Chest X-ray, PA view. Patient: 76 years old, sex F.
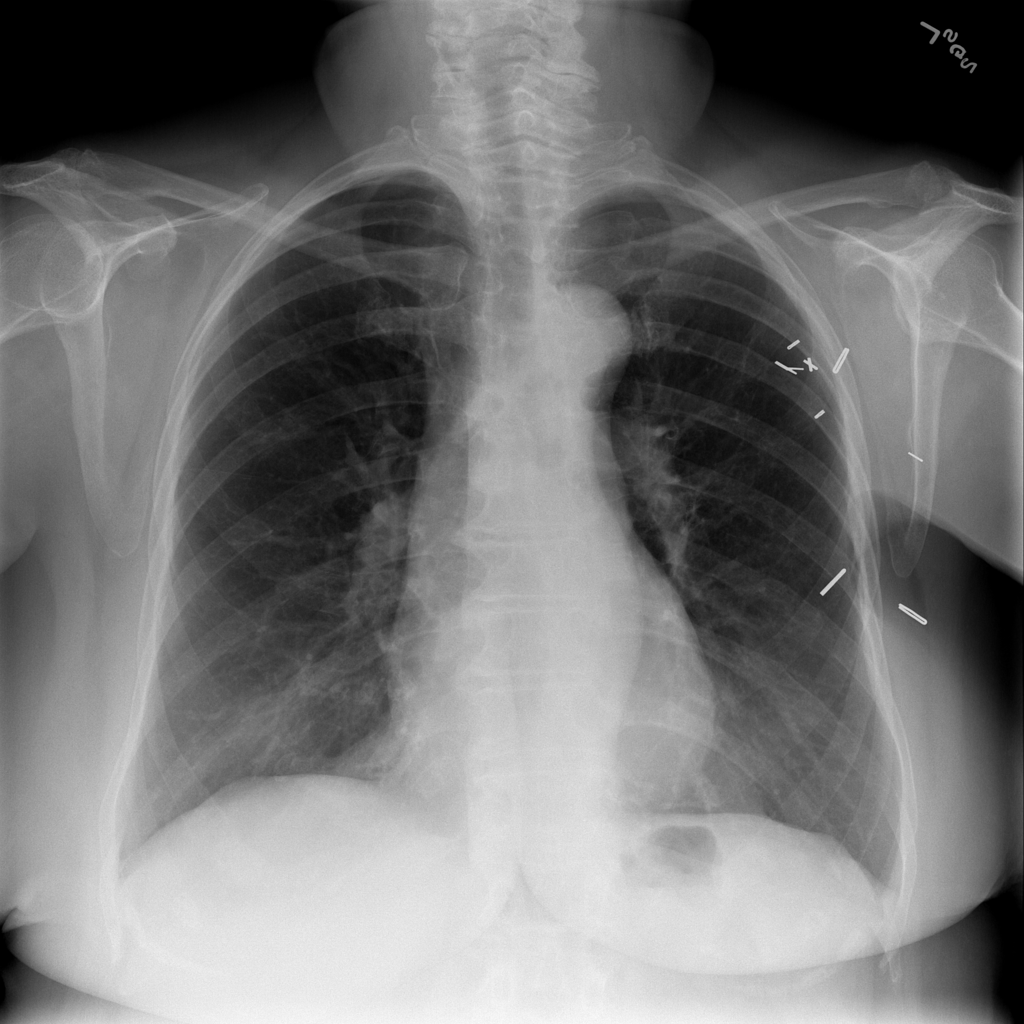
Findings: Fibrosis